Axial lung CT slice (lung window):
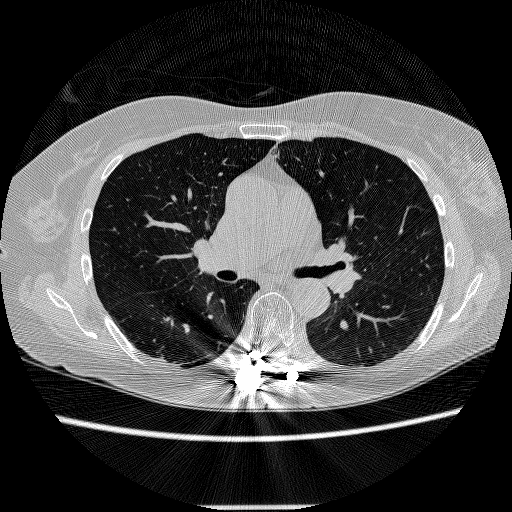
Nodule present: no